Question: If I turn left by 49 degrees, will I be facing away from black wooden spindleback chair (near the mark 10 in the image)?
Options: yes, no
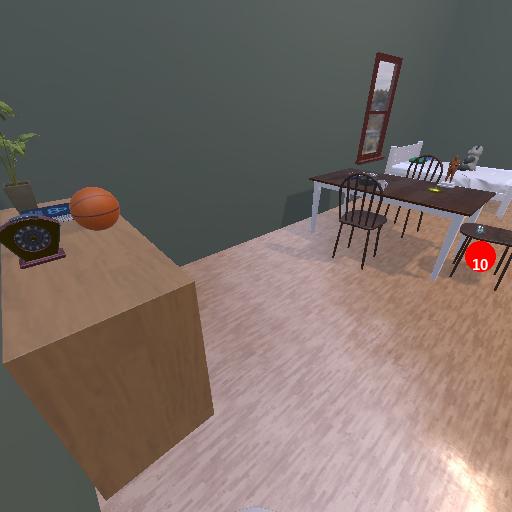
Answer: yes